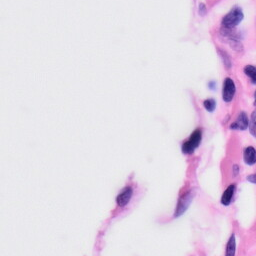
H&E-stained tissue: Skin